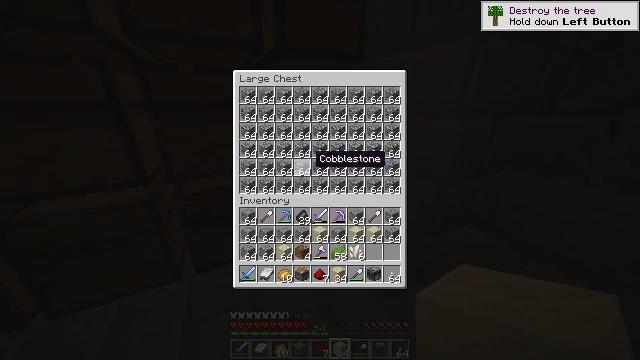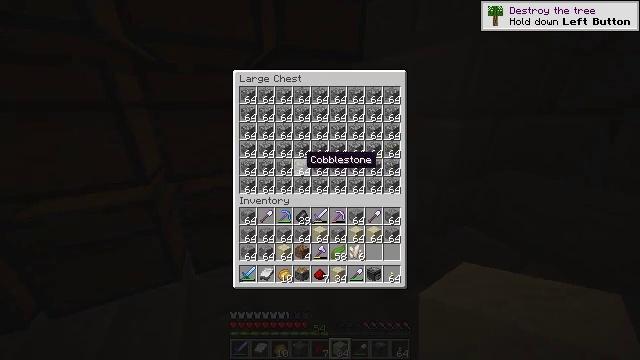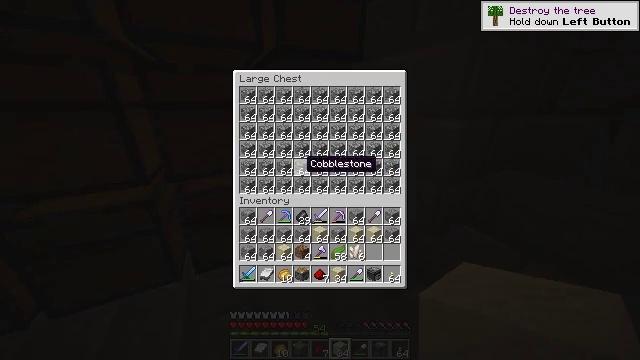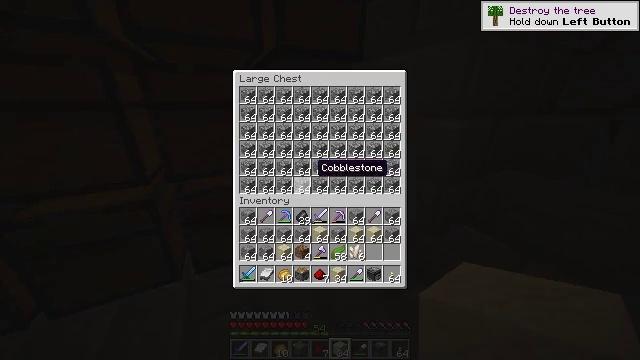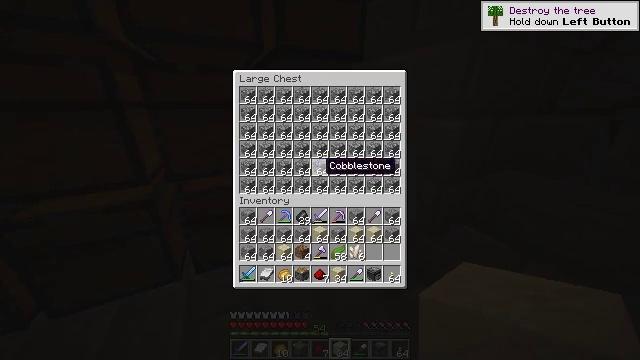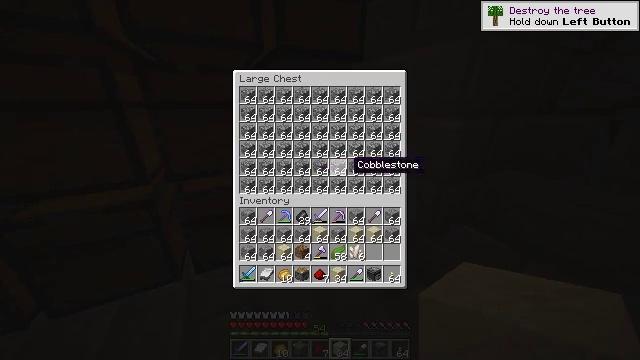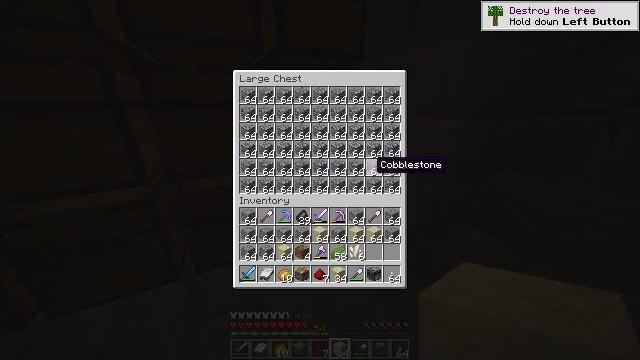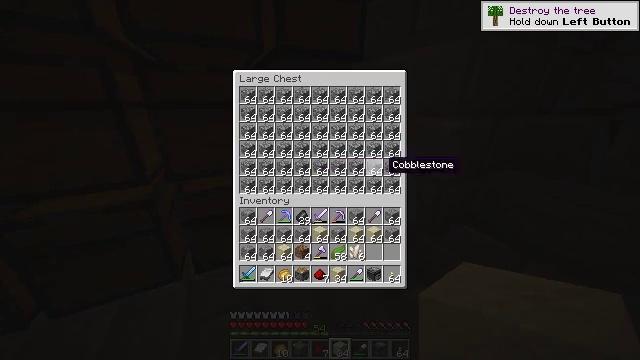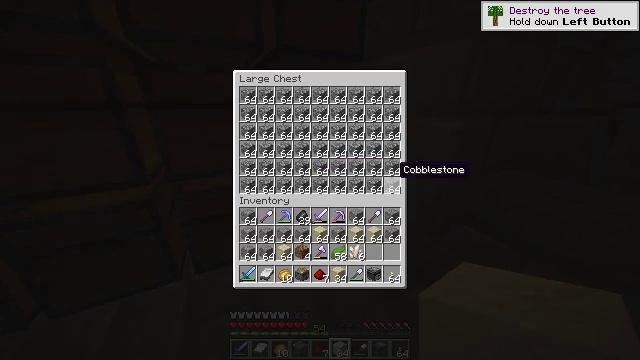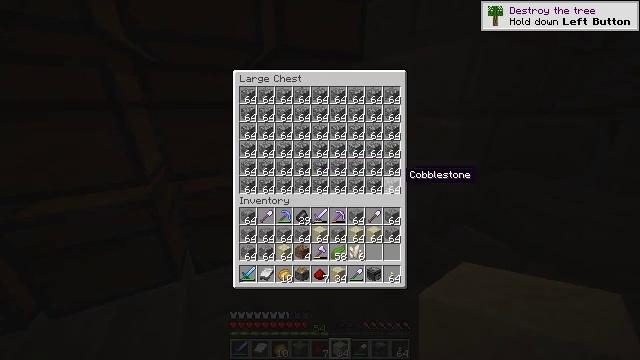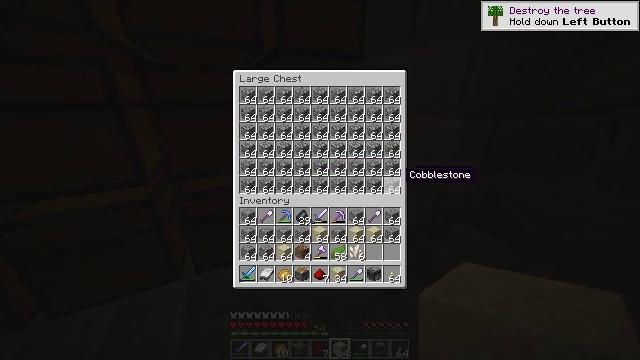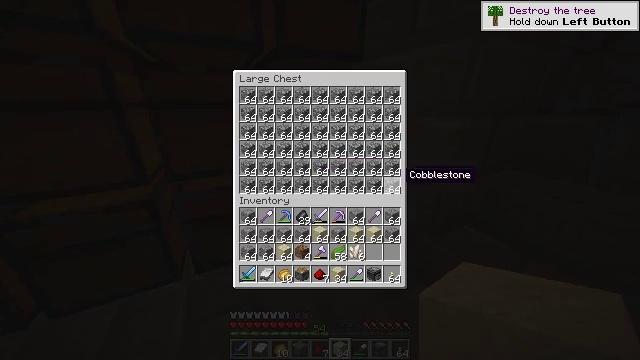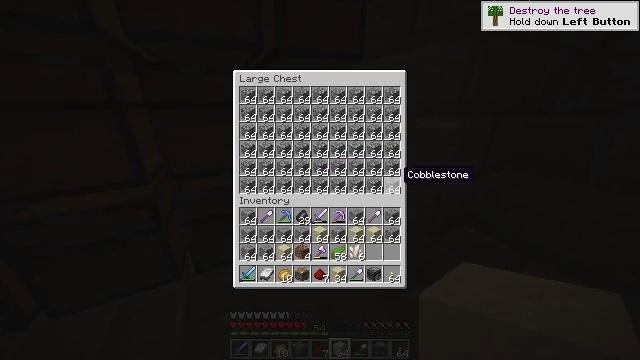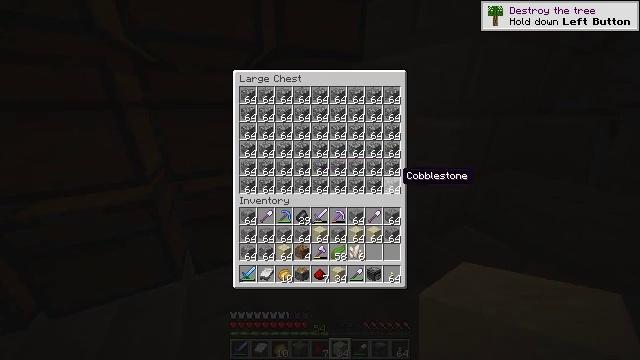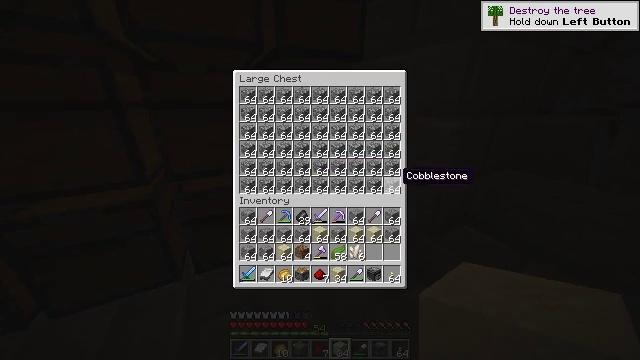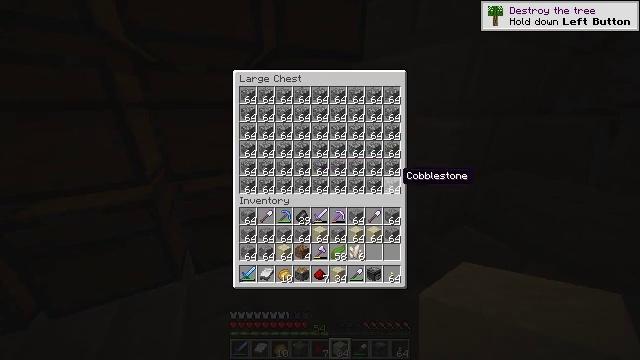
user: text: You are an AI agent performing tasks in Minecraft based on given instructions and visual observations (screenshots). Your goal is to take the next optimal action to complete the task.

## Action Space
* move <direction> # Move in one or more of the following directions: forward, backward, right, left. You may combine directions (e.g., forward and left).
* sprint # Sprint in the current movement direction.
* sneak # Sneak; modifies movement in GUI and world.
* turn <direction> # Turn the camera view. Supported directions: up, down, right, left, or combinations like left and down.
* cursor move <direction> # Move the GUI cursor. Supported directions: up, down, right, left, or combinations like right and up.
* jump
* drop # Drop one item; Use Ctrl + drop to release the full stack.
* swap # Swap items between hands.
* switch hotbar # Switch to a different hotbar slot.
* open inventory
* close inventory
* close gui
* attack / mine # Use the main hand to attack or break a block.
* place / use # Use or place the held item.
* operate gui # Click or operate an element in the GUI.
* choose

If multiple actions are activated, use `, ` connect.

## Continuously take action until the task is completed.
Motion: motion action
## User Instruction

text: Combine materials at the crafting table to get an observer.
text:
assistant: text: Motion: cursor move left
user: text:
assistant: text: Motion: no_op
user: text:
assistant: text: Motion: cursor move right
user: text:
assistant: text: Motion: cursor move right
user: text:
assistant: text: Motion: cursor move right
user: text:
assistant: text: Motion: cursor move right
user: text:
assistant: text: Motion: cursor move right
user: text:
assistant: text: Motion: cursor move right
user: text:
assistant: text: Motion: no_op
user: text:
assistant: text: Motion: no_op
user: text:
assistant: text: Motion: no_op
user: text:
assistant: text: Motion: no_op
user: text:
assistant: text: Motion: no_op
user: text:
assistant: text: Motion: no_op
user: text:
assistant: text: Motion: no_op
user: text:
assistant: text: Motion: no_op
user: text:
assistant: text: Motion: no_op
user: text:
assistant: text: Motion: no_op
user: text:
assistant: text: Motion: close gui
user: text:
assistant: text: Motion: turn left and up
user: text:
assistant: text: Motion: turn up
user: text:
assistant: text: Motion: turn up
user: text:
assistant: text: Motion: use / place
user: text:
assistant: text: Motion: use / place
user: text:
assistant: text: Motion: no_op
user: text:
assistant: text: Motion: no_op
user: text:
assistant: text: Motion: no_op
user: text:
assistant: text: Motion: open gui
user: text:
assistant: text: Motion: no_op
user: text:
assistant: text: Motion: no_op